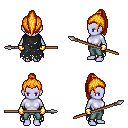
a pixel art fantasy rpg character, female body template, dark elf, purple skin, black tattered cape, teal pants, light blonde long topknot hairstyle, gold gloves, spear, four views (front, back, left, right), 2x2 character sprite sheet, small pixel art, hard edges, no anti-aliasing